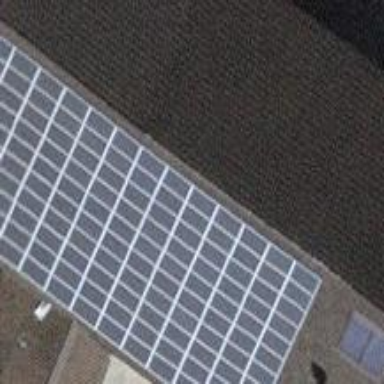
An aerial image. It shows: Solar power generator using photovoltaic panels.